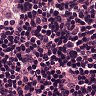
Metastatic tissue present: no